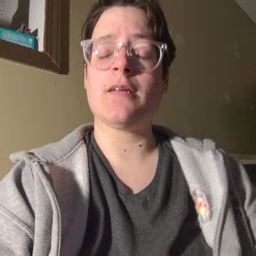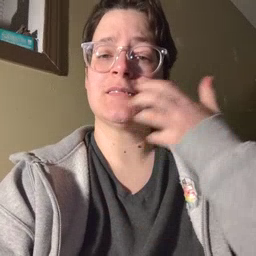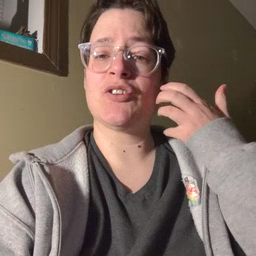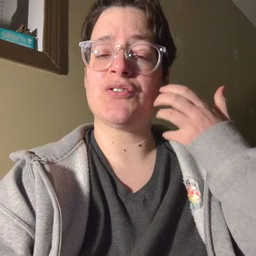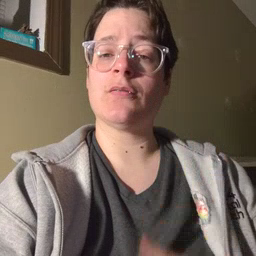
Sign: tiger